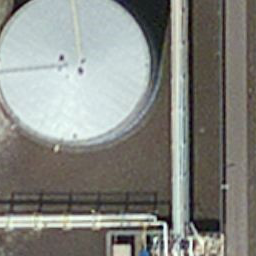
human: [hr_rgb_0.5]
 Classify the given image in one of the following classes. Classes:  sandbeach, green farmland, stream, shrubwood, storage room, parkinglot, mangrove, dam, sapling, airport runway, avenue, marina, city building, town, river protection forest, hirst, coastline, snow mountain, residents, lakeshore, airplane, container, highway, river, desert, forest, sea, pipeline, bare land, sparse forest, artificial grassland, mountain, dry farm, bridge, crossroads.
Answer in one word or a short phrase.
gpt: storage room